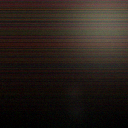
Screen state: off